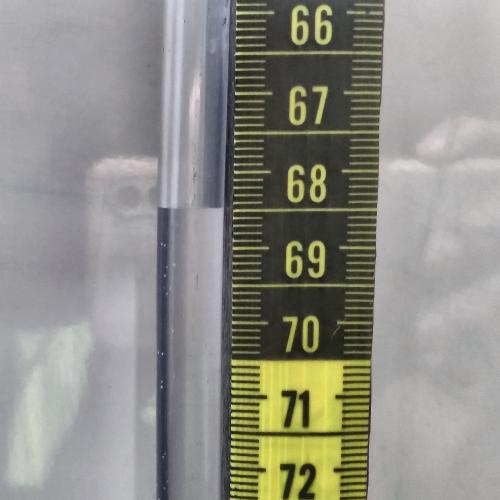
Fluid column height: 68.5 cm